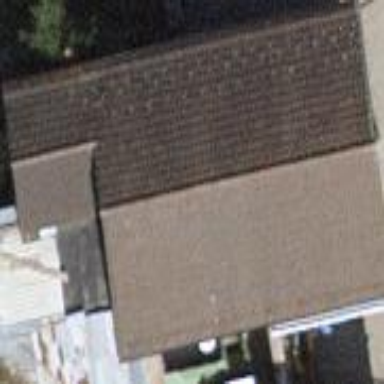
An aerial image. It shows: Detached building.